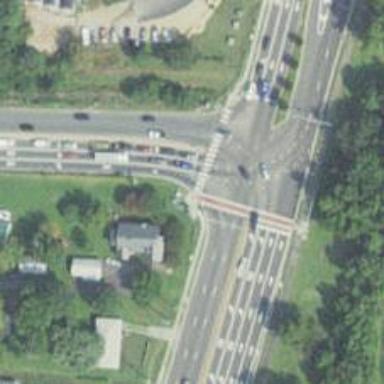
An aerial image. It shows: Marked crossing on footway.